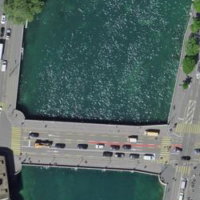
EUNIS habitat code: 57
Species observed at this site:
Corvus corone
Podiceps cristatus
Fulica atra
Anas platyrhynchos
Aythya ferina
Passer domesticus
Turdus merula
Chroicocephalus ridibundus
Phalacrocorax carbo
Tachymarptis melba
Larus michahellis
Cygnus olor
Parus major
Mergus merganser
Milvus migrans
Phoenicurus phoenicurus
Columba livia